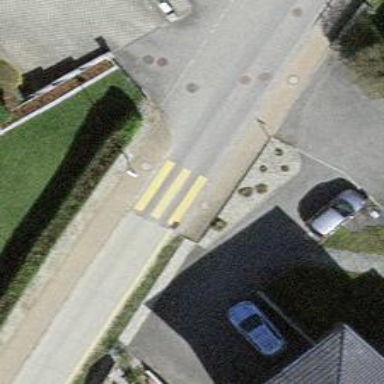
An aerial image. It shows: Sidewalk.